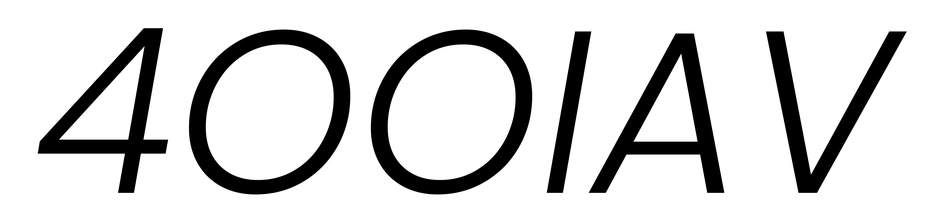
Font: Poppins-LightItalic